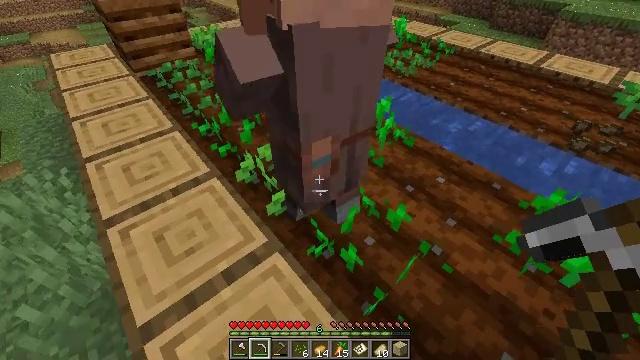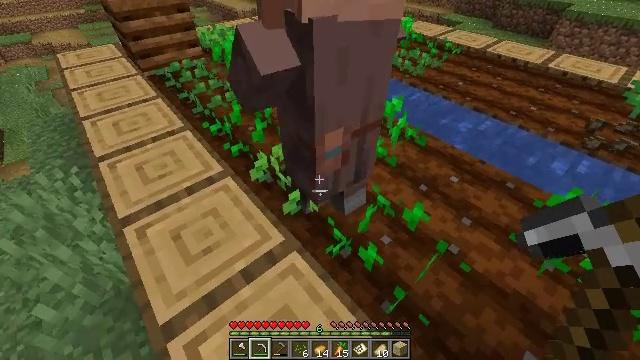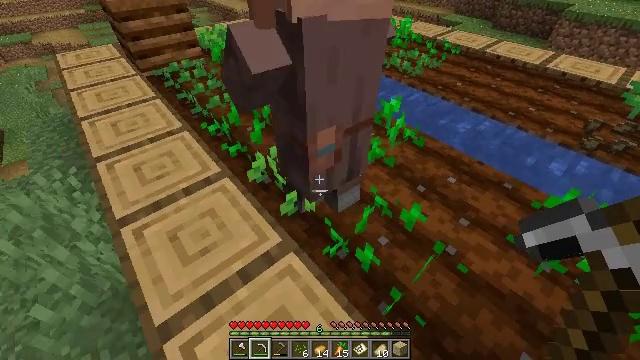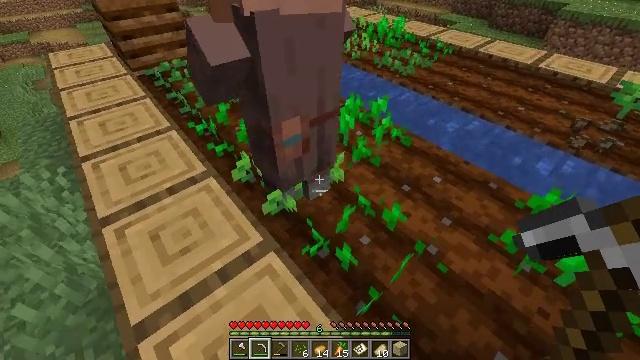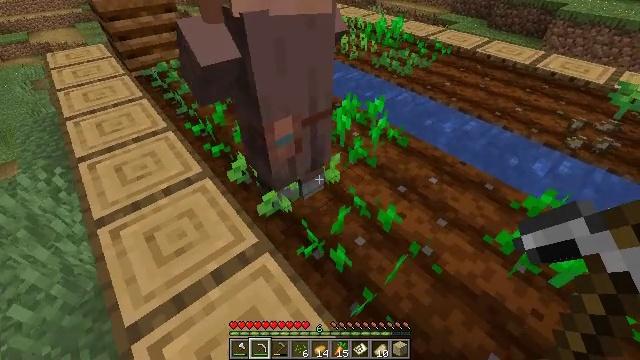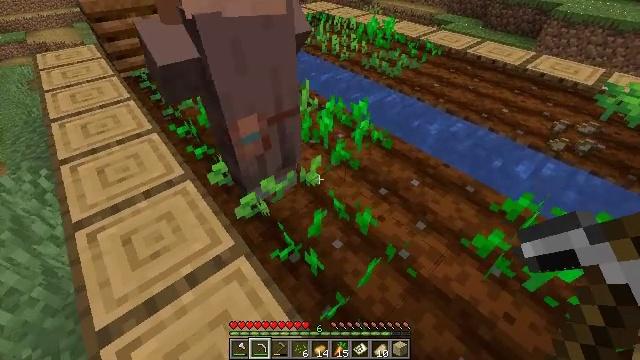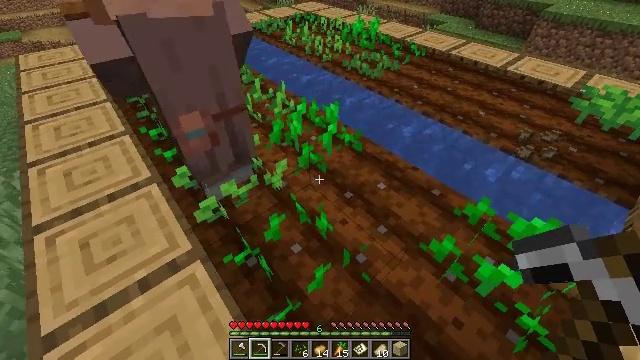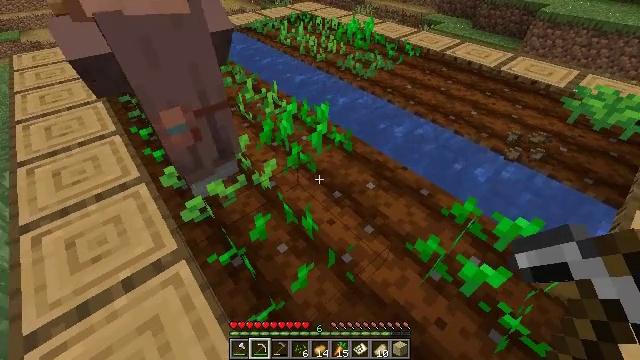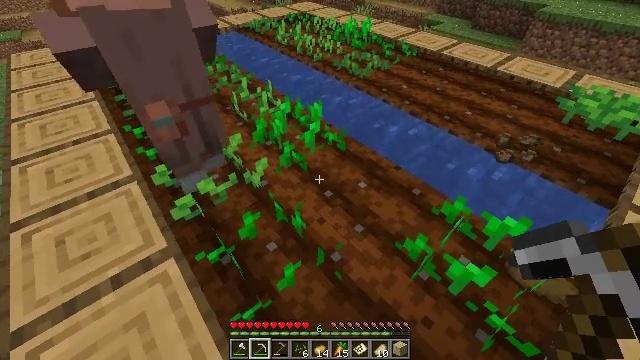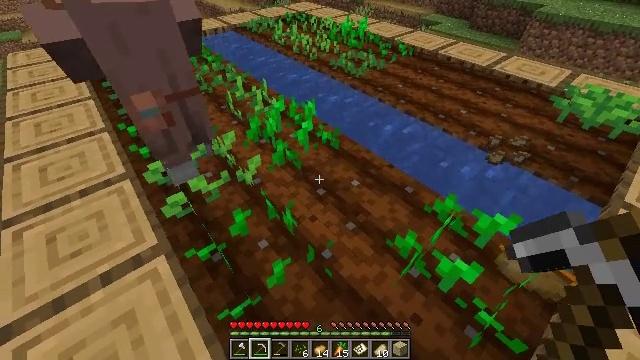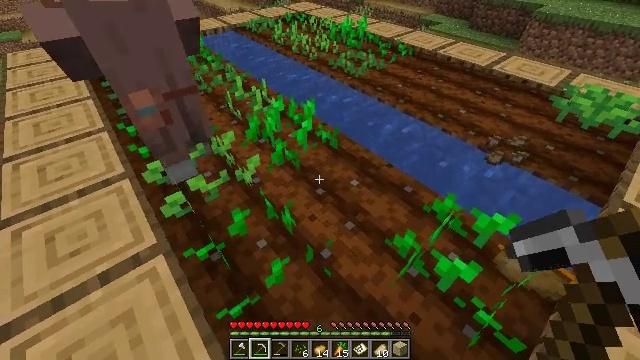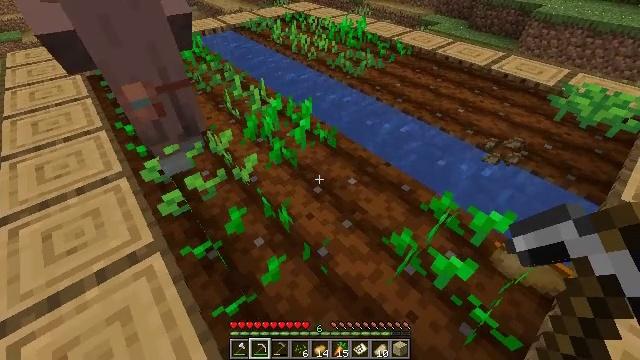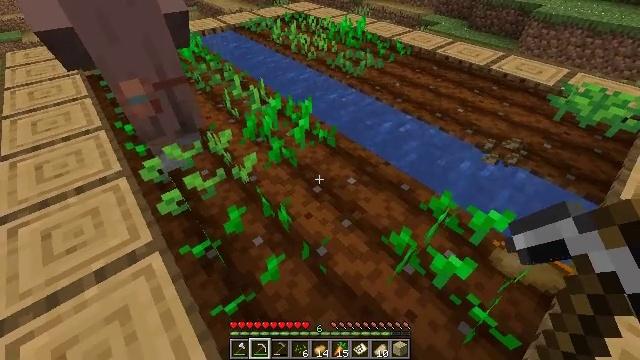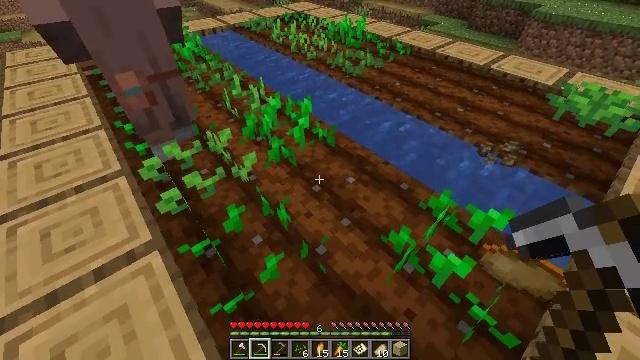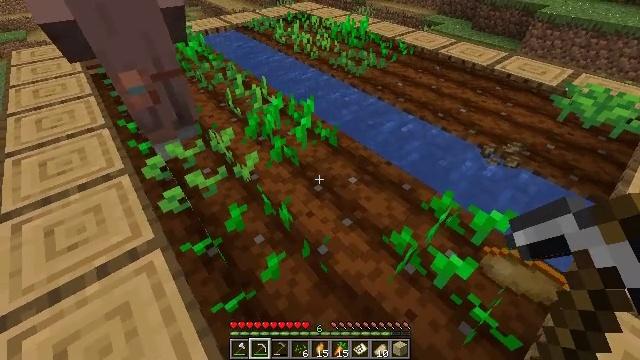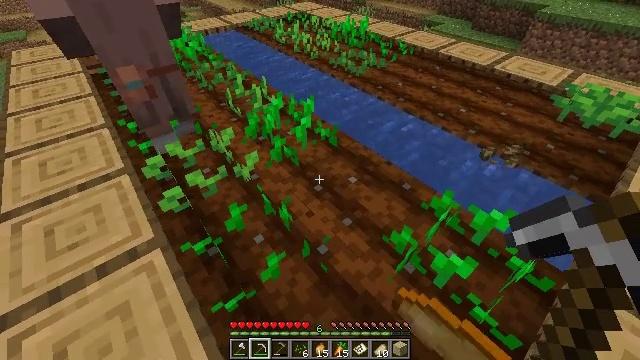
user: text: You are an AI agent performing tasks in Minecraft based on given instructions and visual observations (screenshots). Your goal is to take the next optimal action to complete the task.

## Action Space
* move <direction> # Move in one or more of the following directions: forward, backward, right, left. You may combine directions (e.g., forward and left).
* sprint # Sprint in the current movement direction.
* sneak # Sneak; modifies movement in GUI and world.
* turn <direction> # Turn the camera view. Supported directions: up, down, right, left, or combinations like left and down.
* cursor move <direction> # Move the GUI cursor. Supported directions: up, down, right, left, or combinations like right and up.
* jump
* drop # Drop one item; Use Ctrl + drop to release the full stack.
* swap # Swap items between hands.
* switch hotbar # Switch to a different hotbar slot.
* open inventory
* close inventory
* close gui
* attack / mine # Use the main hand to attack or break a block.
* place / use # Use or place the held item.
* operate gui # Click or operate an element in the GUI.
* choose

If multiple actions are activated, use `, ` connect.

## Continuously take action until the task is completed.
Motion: motion action
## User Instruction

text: Gather carrots from the field.
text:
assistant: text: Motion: no_op
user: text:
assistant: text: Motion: move right
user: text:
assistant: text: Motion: move right
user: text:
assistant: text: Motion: move right
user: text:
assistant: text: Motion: move right
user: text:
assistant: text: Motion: move right
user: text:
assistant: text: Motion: no_op
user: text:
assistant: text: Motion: no_op
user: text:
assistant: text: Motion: no_op
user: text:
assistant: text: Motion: no_op
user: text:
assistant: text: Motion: no_op
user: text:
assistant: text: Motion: no_op
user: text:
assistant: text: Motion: no_op
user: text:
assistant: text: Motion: no_op
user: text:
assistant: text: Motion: no_op
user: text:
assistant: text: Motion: no_op
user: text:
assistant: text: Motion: no_op
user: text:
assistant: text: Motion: no_op
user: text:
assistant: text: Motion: no_op
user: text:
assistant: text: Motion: no_op
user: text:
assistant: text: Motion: no_op
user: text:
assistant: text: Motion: no_op
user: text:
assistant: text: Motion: move left
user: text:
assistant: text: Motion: move left
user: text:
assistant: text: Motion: move left, turn left
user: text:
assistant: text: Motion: move left
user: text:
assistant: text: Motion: move forward and move left
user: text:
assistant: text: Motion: move forward and move left
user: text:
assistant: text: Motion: move forward and move left
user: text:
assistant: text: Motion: move forward and move left